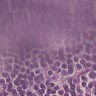
Metastatic tissue present: no